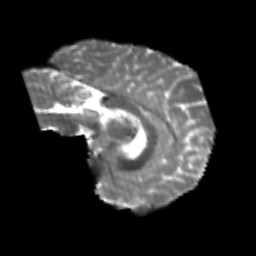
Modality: T2w
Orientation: sagittal
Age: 23
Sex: female
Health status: healthy
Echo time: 0.074 s